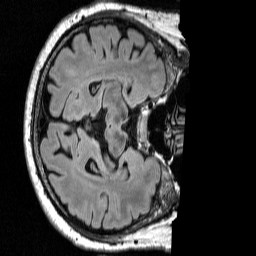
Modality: FLAIR
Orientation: axial
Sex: male
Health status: ill
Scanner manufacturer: siemens
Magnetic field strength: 3 T
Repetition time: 7 s
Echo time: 0.372 s